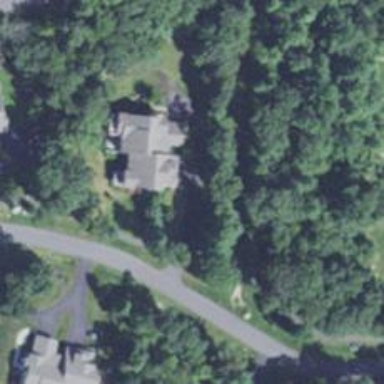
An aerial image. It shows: Driveway leading to service road.